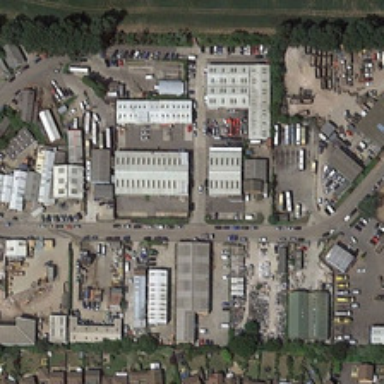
Many buildings with cars near them are between farmlands and green trees respectively in an industrial area .